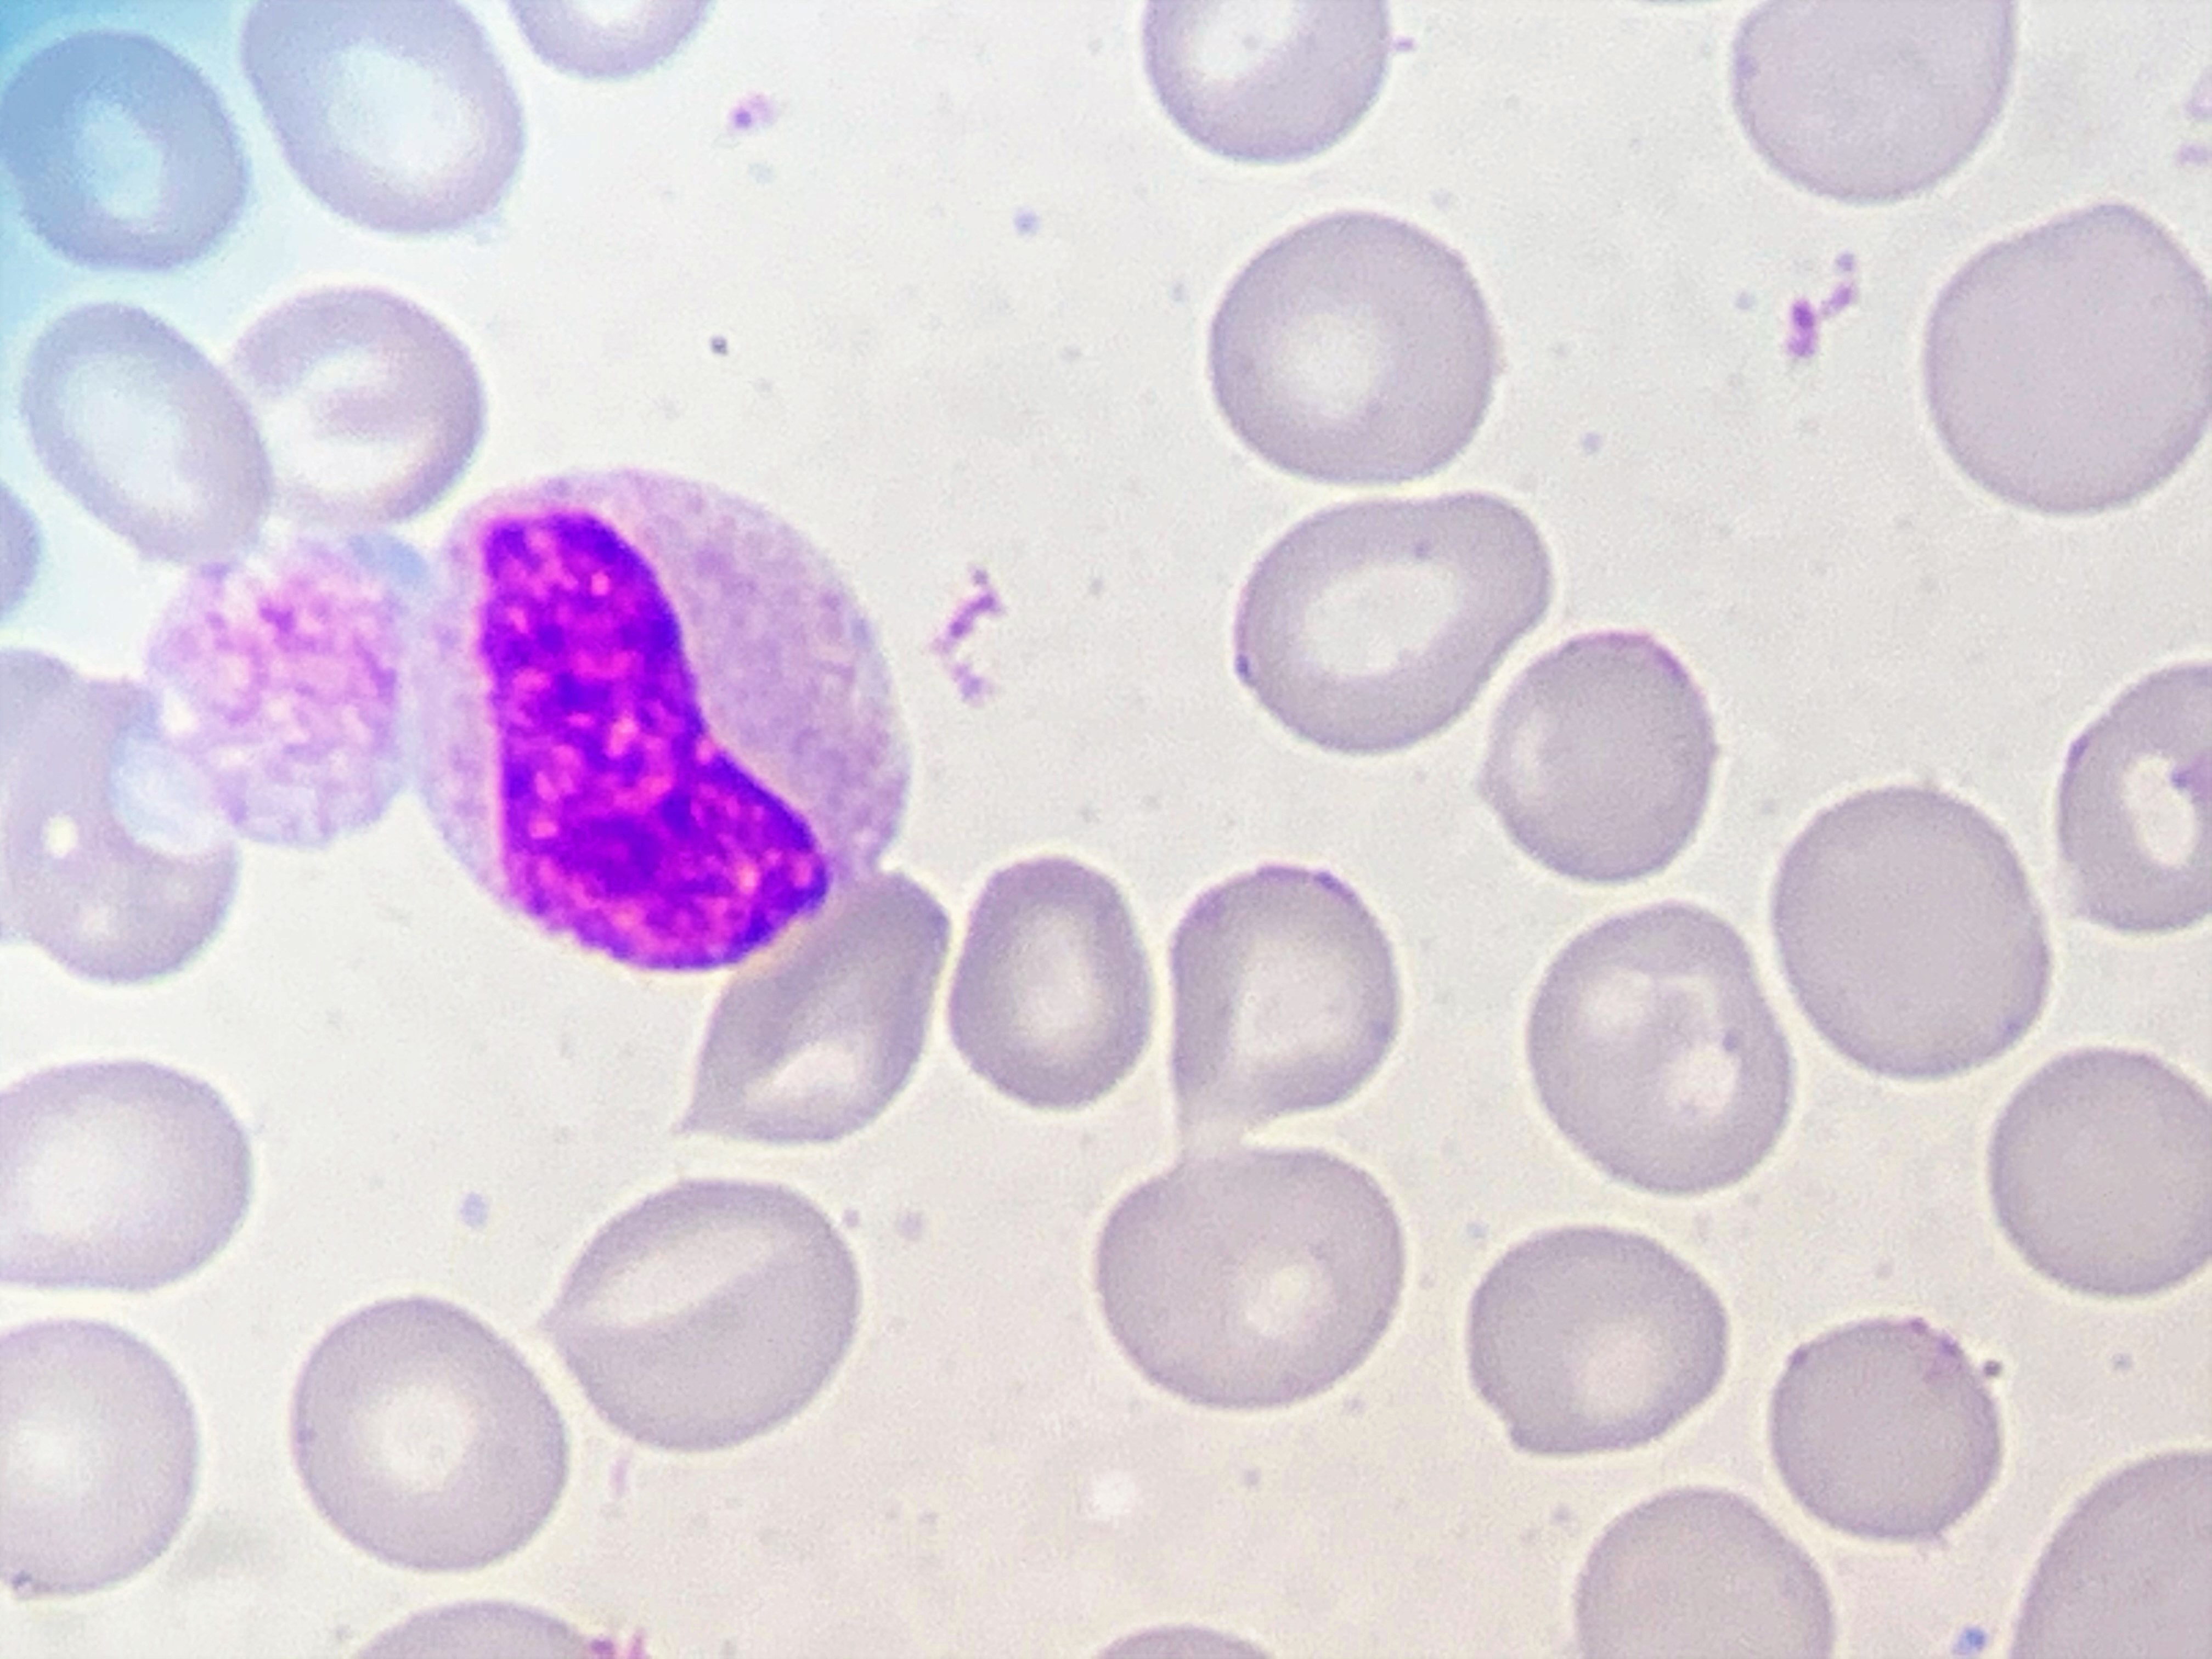
Cell type: METAMYELOCYTES